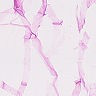
Metastatic tissue present: no